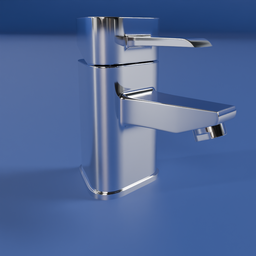
Label: appliances